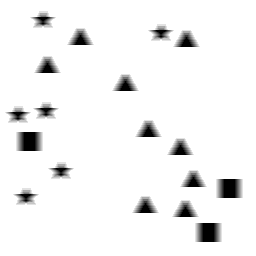
Squares: 3
Triangles: 9
Stars: 6
Total shapes: 18